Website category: book
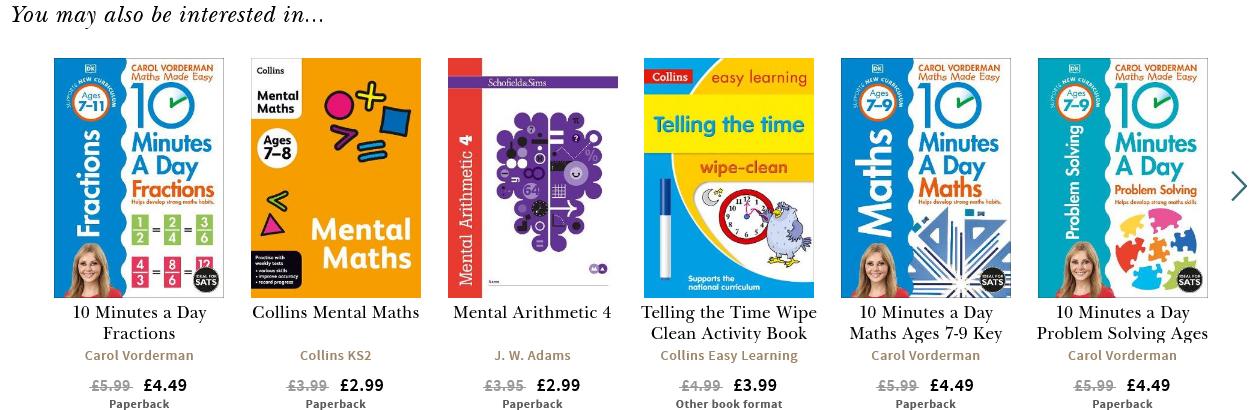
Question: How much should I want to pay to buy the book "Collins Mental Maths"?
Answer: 2.99

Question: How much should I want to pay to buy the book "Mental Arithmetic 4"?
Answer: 2.99

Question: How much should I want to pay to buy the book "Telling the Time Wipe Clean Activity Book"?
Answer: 3.99

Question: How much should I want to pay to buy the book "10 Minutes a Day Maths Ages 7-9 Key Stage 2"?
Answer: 4.49

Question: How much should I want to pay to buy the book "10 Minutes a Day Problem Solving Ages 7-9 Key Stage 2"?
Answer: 4.49

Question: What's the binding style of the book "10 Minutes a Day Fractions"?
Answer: Paperback

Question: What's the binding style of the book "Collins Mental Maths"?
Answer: Paperback

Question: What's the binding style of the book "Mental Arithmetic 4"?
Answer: Paperback

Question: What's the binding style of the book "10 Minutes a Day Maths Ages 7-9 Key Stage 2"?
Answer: Paperback

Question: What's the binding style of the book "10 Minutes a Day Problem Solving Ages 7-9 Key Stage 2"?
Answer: Paperback

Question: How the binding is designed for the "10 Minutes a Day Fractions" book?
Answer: Paperback

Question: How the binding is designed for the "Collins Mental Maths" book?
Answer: Paperback

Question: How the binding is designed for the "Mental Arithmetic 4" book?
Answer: Paperback

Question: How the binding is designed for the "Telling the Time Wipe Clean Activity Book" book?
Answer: Other book format

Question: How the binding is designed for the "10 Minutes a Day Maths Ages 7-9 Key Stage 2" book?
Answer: Paperback

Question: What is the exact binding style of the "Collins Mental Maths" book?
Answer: Paperback

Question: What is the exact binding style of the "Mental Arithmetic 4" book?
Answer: Paperback

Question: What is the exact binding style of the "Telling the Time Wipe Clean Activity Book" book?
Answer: Other book format

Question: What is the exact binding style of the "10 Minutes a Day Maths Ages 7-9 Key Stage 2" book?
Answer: Paperback

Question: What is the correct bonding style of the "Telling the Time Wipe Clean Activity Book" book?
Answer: Other book format

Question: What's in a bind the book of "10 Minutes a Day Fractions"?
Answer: Paperback

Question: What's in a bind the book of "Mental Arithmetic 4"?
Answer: Paperback

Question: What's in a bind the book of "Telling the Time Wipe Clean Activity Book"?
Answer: Other book format

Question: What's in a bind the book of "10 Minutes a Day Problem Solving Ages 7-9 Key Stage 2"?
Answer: Paperback

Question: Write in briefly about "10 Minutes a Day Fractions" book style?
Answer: Paperback

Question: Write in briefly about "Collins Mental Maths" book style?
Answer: Paperback

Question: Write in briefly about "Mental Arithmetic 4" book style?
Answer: Paperback

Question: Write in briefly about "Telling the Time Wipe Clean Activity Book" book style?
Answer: Other book format

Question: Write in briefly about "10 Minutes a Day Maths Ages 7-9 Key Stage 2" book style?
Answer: Paperback

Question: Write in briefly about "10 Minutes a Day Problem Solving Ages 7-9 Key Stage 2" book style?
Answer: Paperback

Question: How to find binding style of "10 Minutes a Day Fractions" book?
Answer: Paperback

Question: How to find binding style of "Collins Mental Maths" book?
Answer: Paperback

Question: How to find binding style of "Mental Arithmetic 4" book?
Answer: Paperback

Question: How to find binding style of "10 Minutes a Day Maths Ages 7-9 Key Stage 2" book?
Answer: Paperback

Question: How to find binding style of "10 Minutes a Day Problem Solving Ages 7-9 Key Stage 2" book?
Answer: Paperback